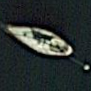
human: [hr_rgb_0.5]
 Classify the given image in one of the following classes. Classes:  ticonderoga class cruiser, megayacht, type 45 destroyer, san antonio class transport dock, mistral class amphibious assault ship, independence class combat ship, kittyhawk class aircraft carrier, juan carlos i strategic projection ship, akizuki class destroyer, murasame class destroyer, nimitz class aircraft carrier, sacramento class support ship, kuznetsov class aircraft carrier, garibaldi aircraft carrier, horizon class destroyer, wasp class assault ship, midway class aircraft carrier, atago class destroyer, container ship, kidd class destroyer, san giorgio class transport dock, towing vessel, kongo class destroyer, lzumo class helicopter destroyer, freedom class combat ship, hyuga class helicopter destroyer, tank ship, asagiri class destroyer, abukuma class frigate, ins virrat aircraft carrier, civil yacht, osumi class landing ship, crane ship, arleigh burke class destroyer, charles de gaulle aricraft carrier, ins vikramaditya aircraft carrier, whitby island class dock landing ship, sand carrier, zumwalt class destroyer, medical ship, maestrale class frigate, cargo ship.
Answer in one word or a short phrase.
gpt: Civil yacht